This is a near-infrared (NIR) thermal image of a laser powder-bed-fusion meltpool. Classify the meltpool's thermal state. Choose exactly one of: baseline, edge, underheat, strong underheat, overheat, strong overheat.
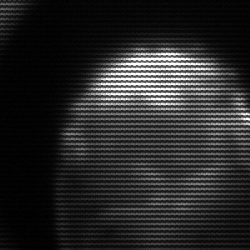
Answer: edge